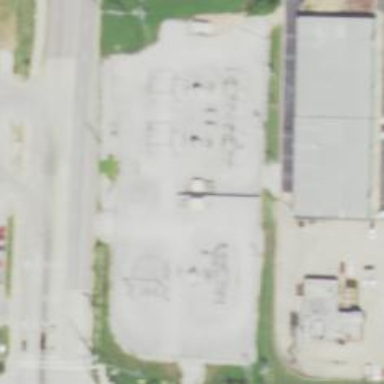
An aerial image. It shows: Distribution-level power substation.